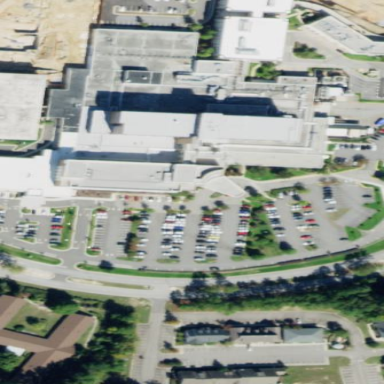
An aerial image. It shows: Hospital providing healthcare services.